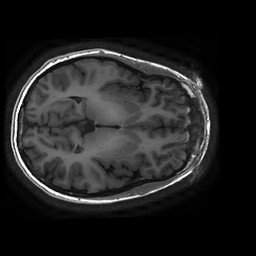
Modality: T1w
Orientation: axial
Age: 24
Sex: female
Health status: healthy
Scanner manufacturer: ge
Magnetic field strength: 3 T
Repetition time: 0.008232 s
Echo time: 0.003108 s